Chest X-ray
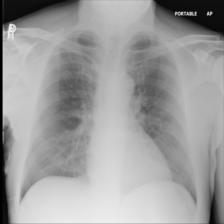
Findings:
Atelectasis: negative
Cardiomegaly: negative
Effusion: negative
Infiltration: negative
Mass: negative
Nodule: negative
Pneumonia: negative
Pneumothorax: negative
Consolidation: negative
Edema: negative
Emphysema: negative
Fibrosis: negative
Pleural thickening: negative
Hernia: negative